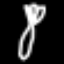
Label: fork